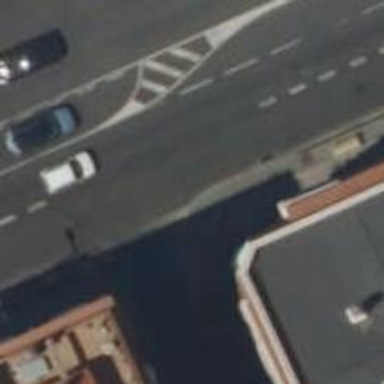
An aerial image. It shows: Tunnel with steps on the road.